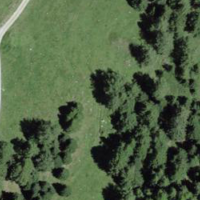
EUNIS habitat code: 43
Species observed at this site:
Plantago media